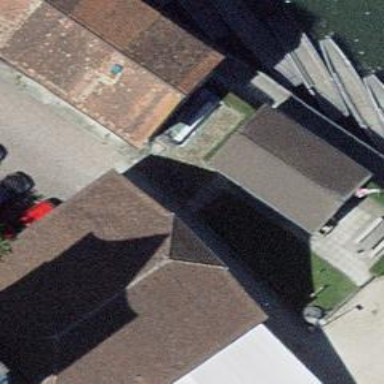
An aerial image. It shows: Shed building.